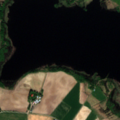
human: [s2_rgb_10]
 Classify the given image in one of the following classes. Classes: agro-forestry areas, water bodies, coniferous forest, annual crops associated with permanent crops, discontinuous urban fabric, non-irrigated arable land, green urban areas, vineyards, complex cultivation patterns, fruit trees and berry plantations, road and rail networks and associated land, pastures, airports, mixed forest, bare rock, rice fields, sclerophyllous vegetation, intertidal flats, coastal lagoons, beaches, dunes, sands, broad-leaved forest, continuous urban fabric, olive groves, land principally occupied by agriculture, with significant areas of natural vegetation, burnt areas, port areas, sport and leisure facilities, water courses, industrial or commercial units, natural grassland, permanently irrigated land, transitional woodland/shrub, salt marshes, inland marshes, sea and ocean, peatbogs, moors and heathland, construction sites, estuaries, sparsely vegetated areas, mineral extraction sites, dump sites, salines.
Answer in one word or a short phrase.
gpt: non-irrigated arable land, land principally occupied by agriculture, with significant areas of natural vegetation, inland marshes, water bodies